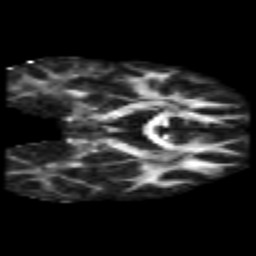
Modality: FA
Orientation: coronal
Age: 18
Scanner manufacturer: philips
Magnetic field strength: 3 T
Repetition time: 8.606 s
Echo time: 0.1268 s